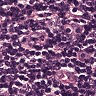
Metastatic tissue present: no